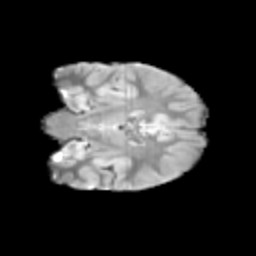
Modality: T2w
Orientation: coronal
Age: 10
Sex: male
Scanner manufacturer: siemens
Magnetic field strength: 3 T
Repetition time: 3.8 s
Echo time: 0.07 s